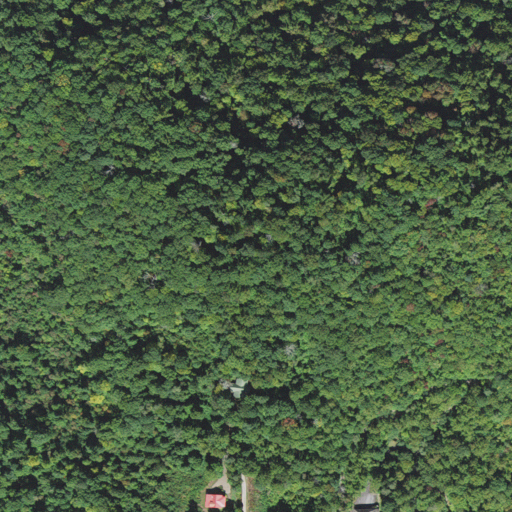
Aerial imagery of mountain in North Carolina named Rough Knob containing deciduous forest, mixed forest, and open development